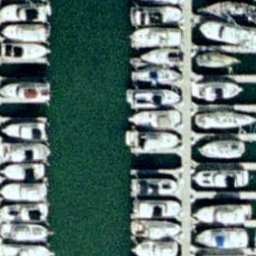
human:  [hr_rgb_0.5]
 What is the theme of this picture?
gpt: harbor

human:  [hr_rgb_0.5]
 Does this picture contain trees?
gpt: no

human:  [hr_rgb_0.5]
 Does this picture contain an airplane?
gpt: no

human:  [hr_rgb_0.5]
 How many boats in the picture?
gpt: thirty

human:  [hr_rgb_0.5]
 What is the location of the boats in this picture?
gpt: left and right